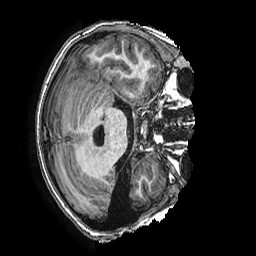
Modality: T1w
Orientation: axial
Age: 9
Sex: male
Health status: ill
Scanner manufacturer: ge
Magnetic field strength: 3 T
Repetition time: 0.0077 s
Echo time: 0.003436 s